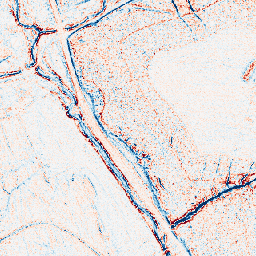
Category: edge_preserving
Decomposition family: anisotropic_diffusion
Decomposition parameters: iterations: 10
kappa: 10
gamma: 0.05
Upsampling method: nearest
Upsampling parameters: scale: 4
Upsampling scale: 4